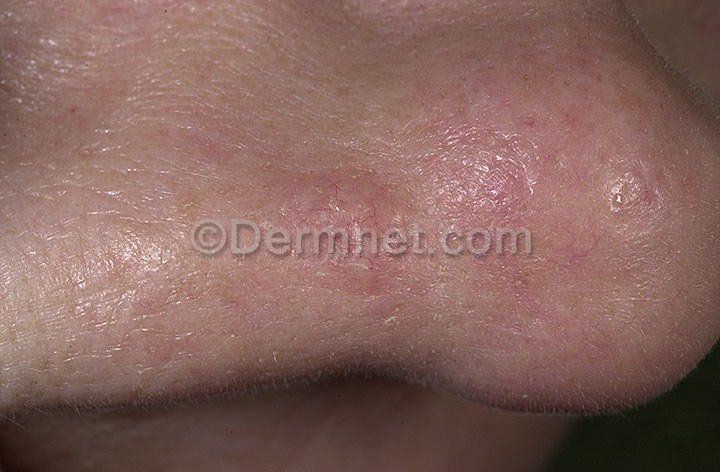
Disease: Actinic Keratosis Basal Cell Carcinoma and other Malignant Lesions